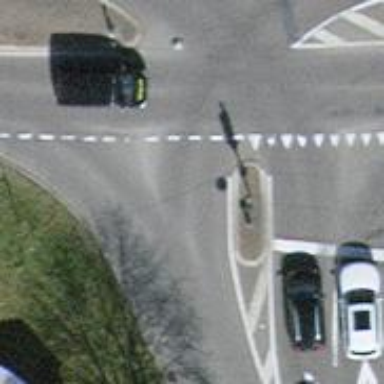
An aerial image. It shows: Road with traffic signals.